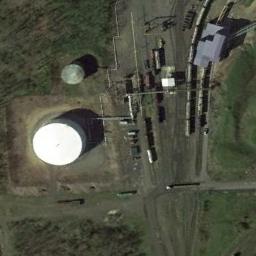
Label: storage_tank